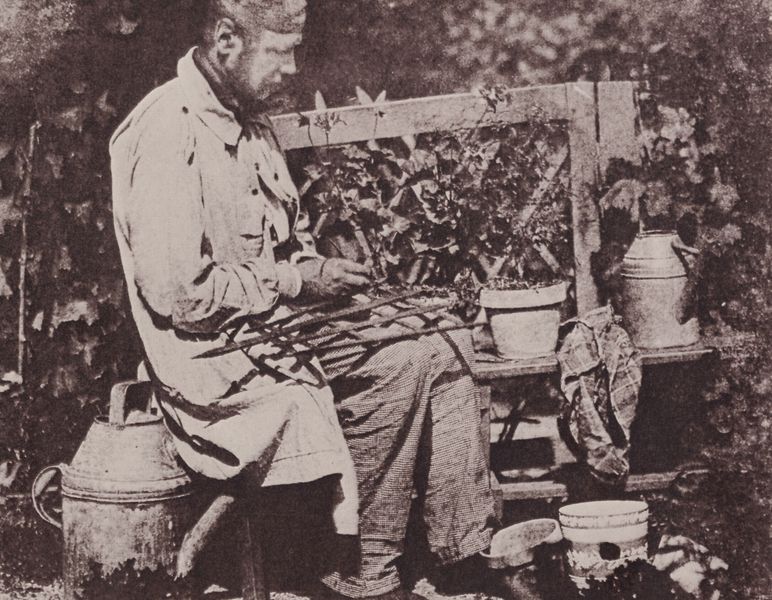
Titel: Selbstporträt
Künstler: Hippolyte Bayard
Schlagwörter: blätter, hand, laub, mann, schatten, wasser, weiß, sitzen, blume, blumen, braun, frankreich, frisur, grau, holz, hut, licht, ohr, profil, schwarz, tisch, blüten, rosen, tuch, wiese, zaun, bart, hose, jacke, mütze, falten, gesicht, bildnis, portrait, porträt, erde, natur, busch, büsche, gatter, gitter, mantel, sitzend, pflanze, pflanzen, poträt, arbeit, genre, stock, garten, kanne, krug, ranken, blumentopf, topf, sommer, sitz, haltung, arbeiten, russland, hecke, bank, farblos, sepia, arbeiter, wein, sitzt, handtuch, maler, staffelei, stufe, konzentriert, bauer, foto, fotografie, photographie, blumentöpfe, töpfe, flechten, eisen, idyll, draußen, schwarz-weiss, künstler, backenbart, kittel, photo, china, handwerk, hubi, blattwerk, gärtner, rankhilfe, plein air, barbizon, planzen, fässer, eimer, fotographie, spalier, tiegel, tontopf, kannen, behälter, schnitzen, baustelle, gartenarbeit, giesskanne, kann, van gogh, gartenbank, albumin, chinese, fotograife, ölkanne, gieskanne, sander, glick, clematis, gießkannen, gärnter, rankgerüst, tischgießkanne, sithen, 19. jahrhundert, silbernitrat